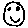
Label: smiley face